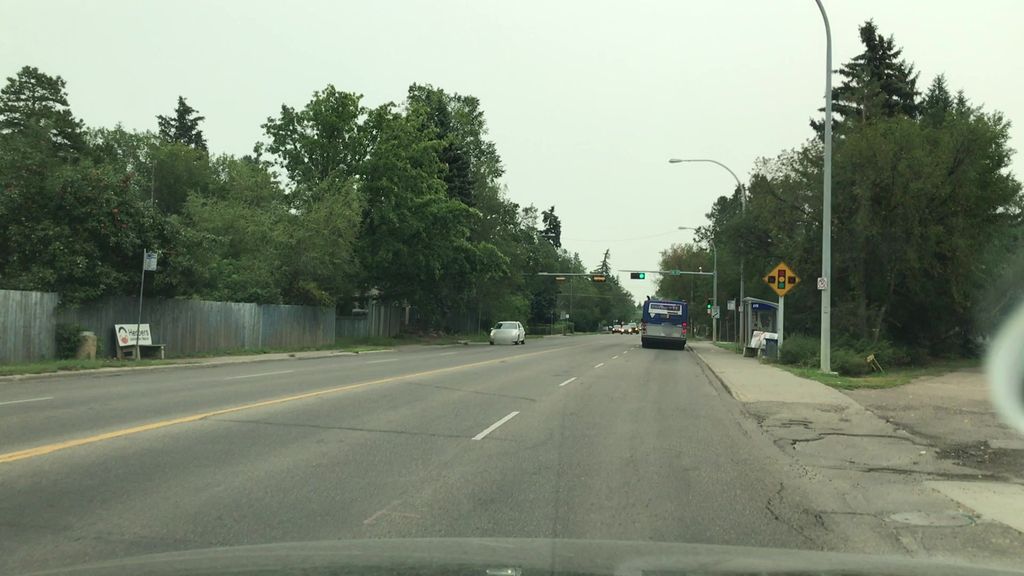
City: edmonton